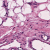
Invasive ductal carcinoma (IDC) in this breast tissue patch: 0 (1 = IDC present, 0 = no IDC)